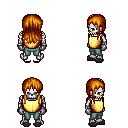
a pixel art fantasy rpg character, male body template, skeleton, gold chest armor, teal pants, dark blonde unkempt hairstyle, metal gloves, gray slippers, four views (front, back, left, right), 2x2 character sprite sheet, small pixel art, hard edges, no anti-aliasing